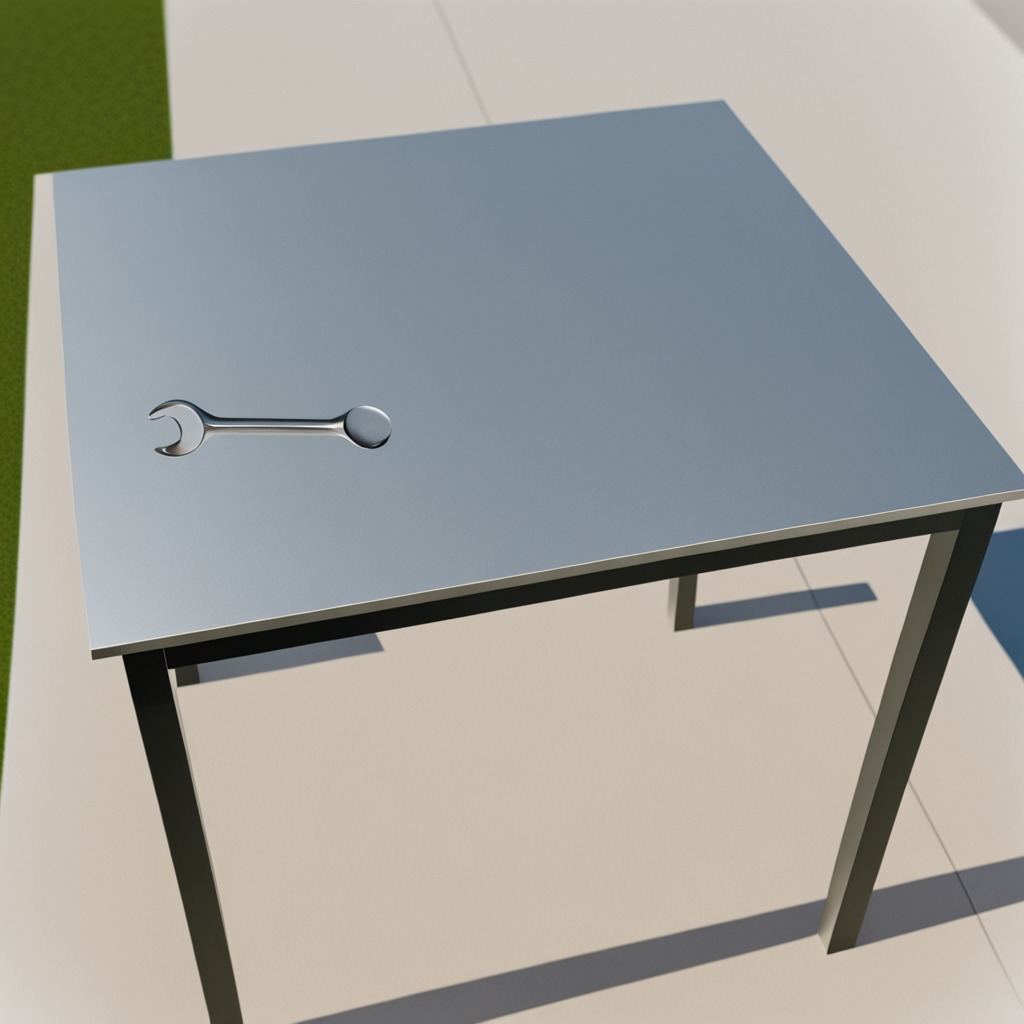
An wrench is lying on the table.